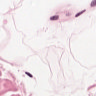
Metastatic tissue present: no